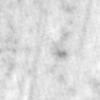
Label: no_change